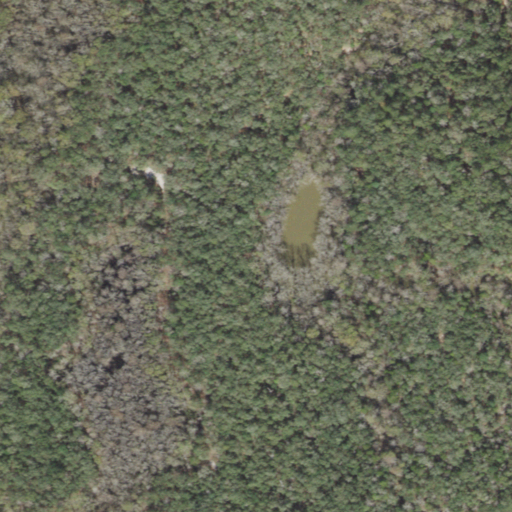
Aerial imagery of island in Florida named Mount Hammock containing woody wetlands and evergreen forest